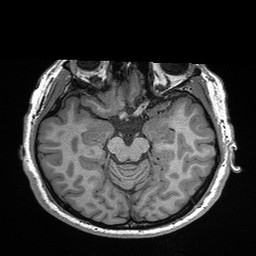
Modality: T1w
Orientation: coronal
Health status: healthy
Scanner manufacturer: siemens
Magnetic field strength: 3 T
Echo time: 0.00298 s